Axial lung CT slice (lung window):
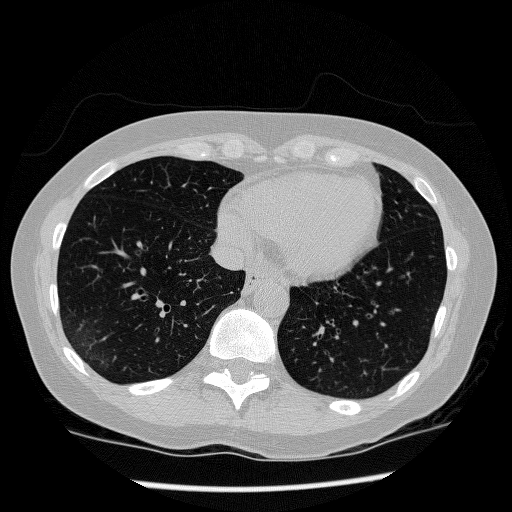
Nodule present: no